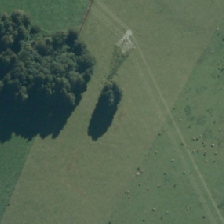
Land cover: indigenous_forest